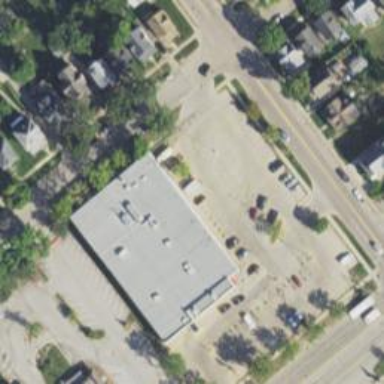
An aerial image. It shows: Pharmacy providing healthcare services.